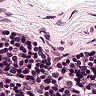
Metastatic tissue present: no